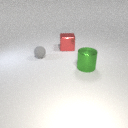
small gray rubber sphere behind large green metal cylinder